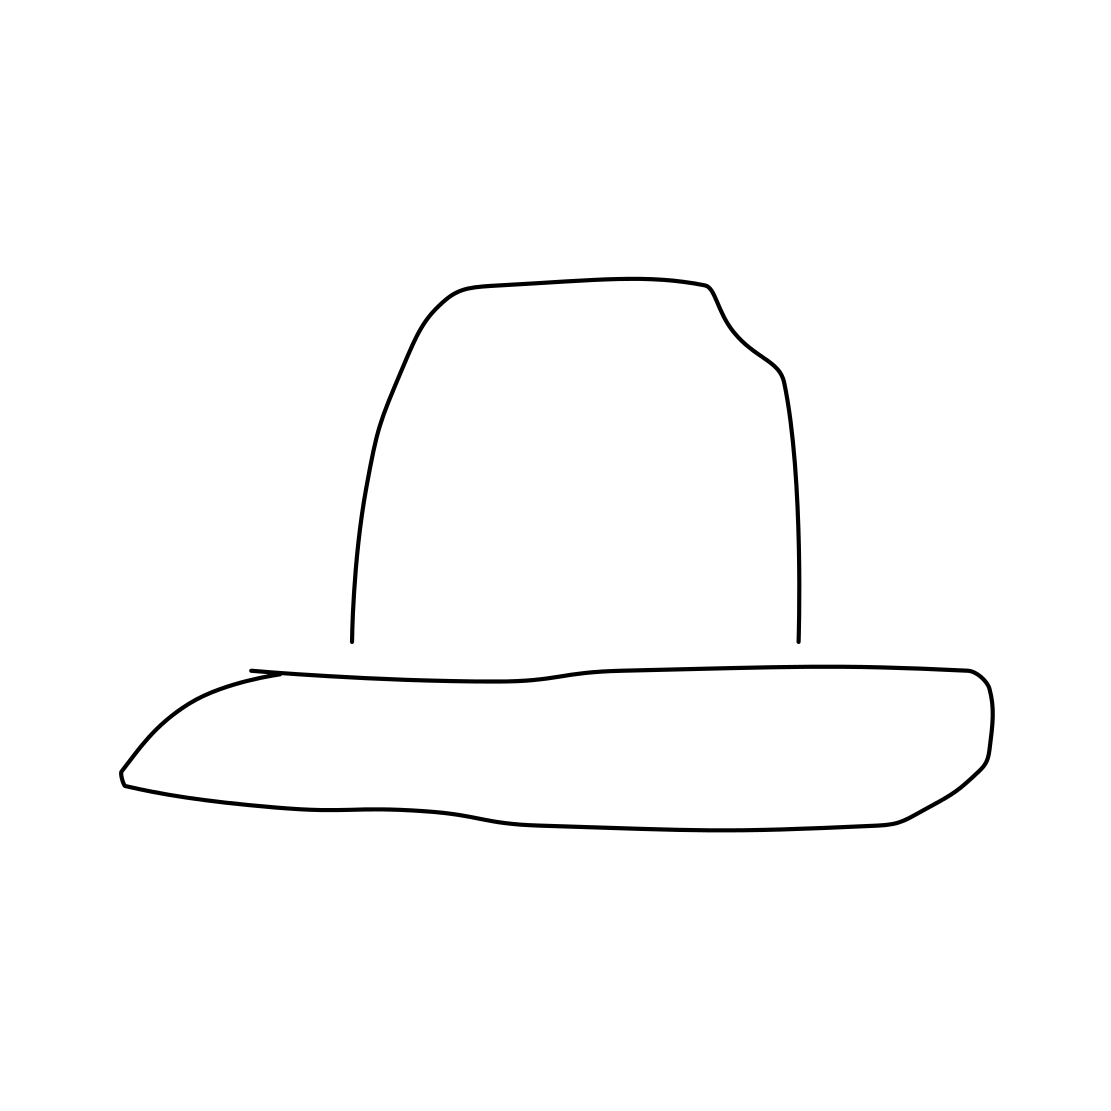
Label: hat